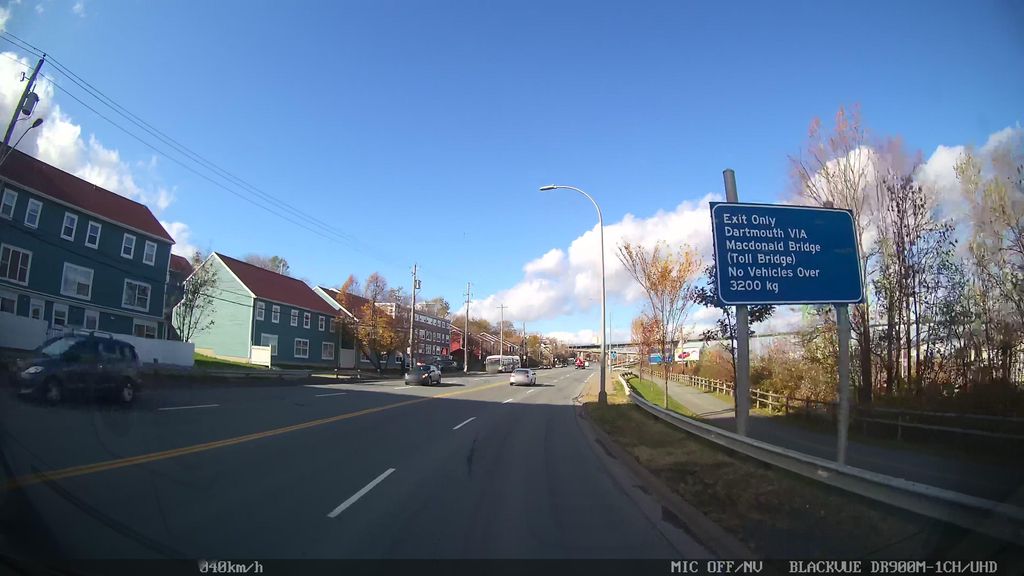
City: halifax